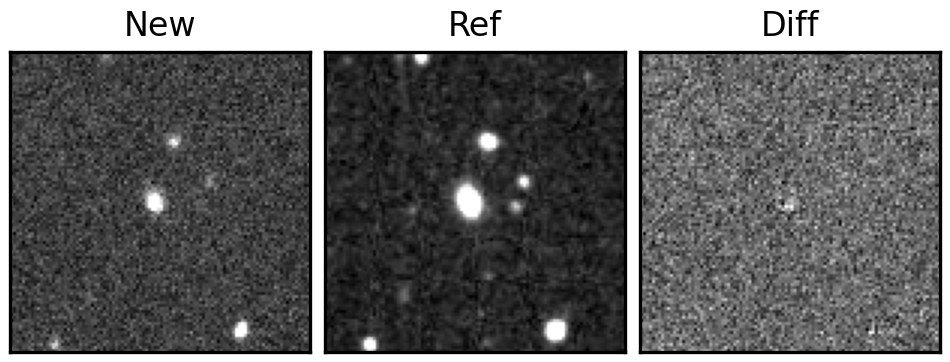
Label: real